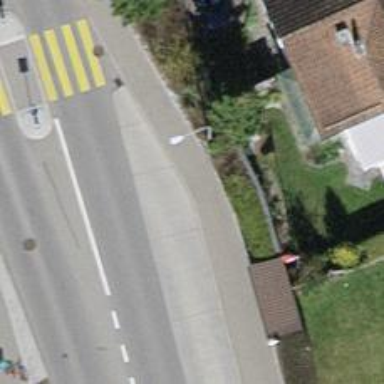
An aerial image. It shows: Platform for public transport. The platform is located by the road.